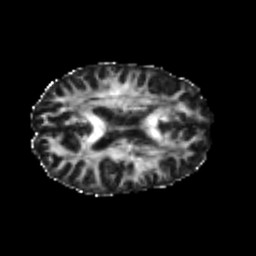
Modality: FA
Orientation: axial
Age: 23
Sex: female
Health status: healthy
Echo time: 0.074 s